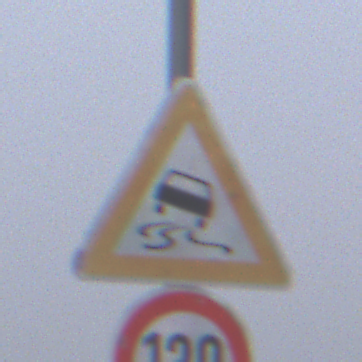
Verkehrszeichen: SchleuderOderRutschgefahr
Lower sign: Geschwindigkeit130
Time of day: MorningAfternoon
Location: Outdoor (RoadRail)
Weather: Overcast
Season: NotSpecified
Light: Natural